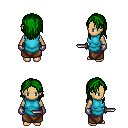
a pixel art fantasy rpg character, female body template, human, tanned skin, teal tunic, robe skirt, green long hairstyle, metal gloves, dagger, four views (front, back, left, right), 2x2 character sprite sheet, small pixel art, hard edges, no anti-aliasing